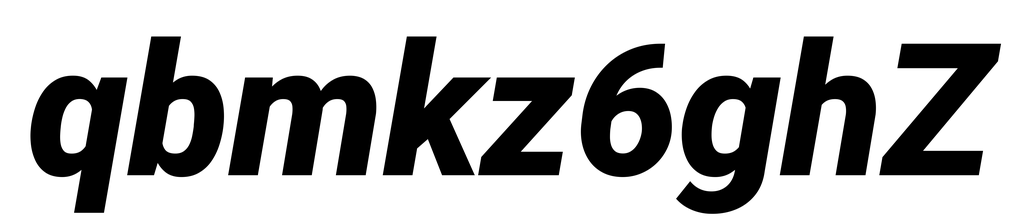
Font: Roboto-Italic_Black_Italic